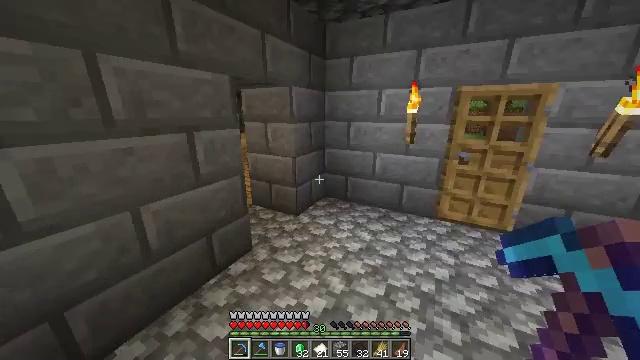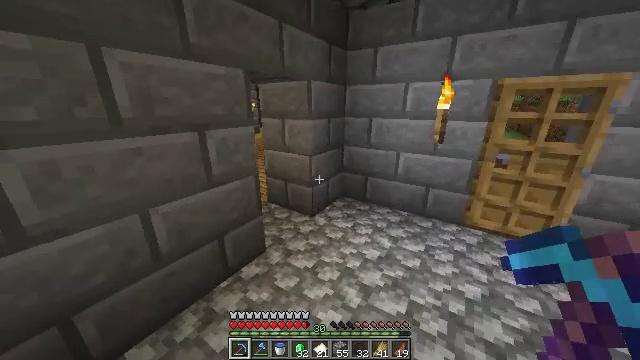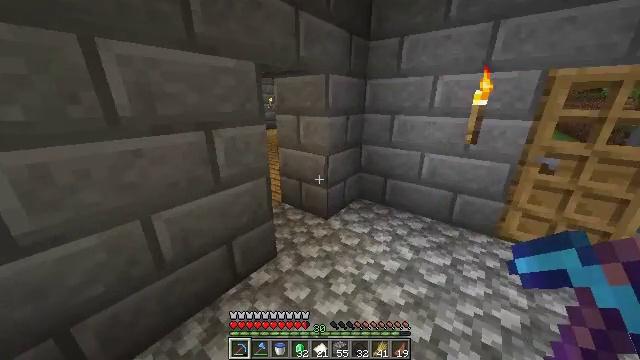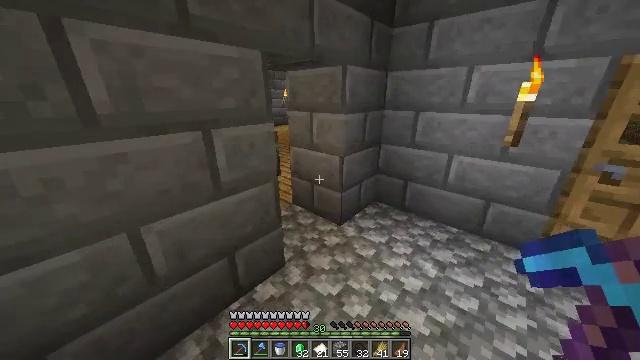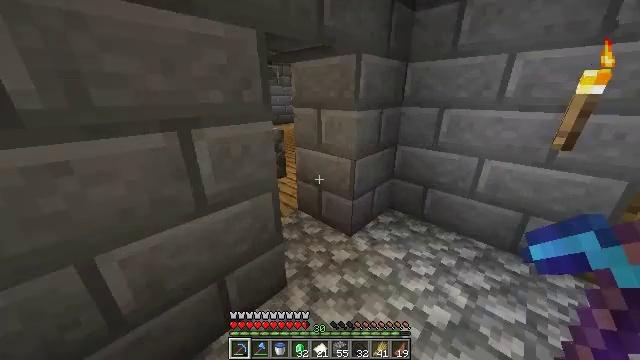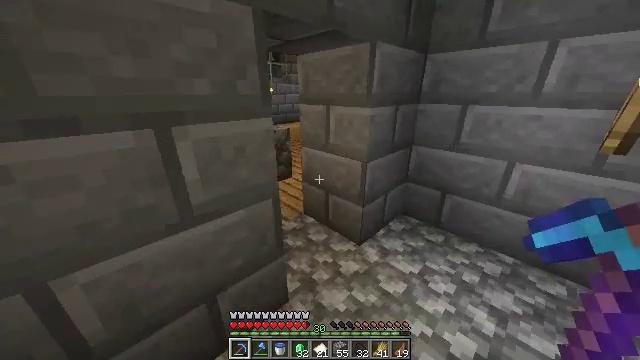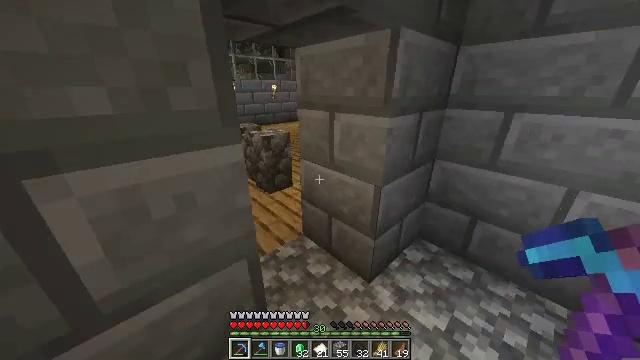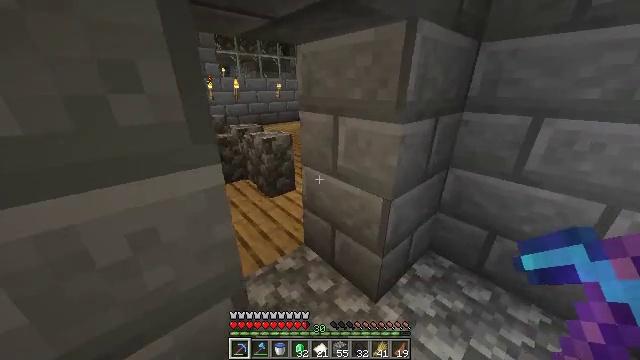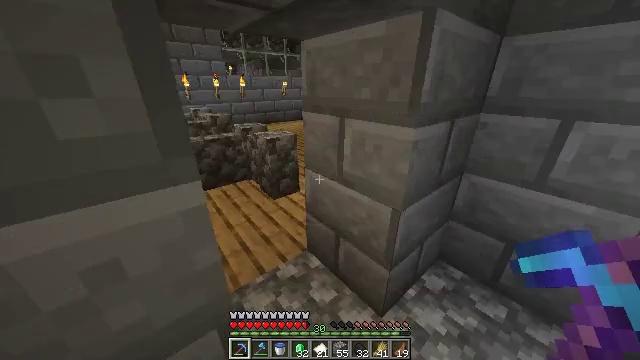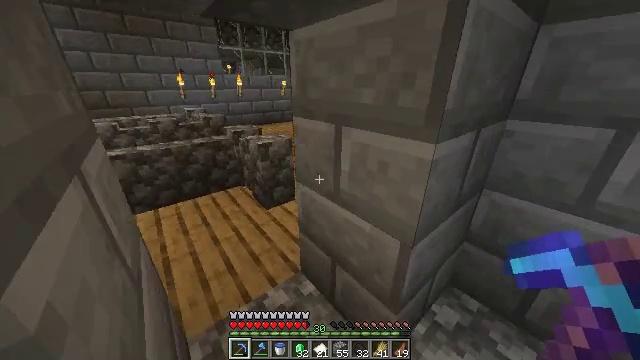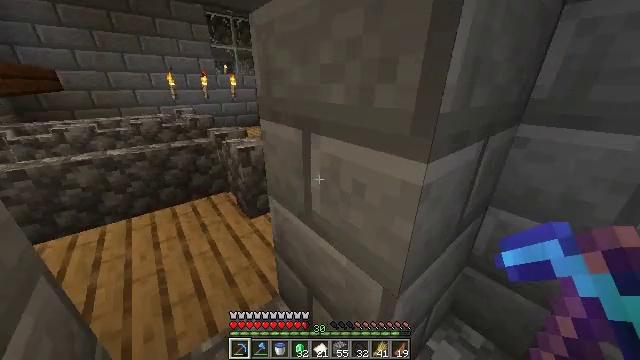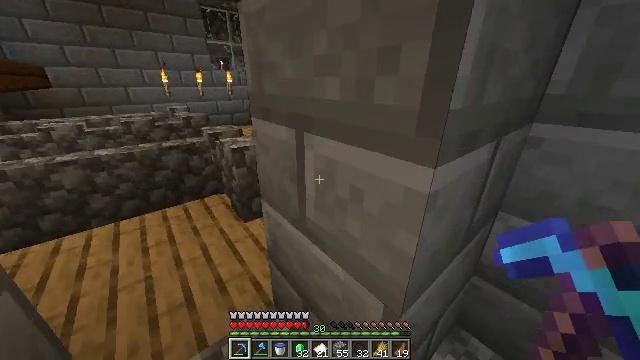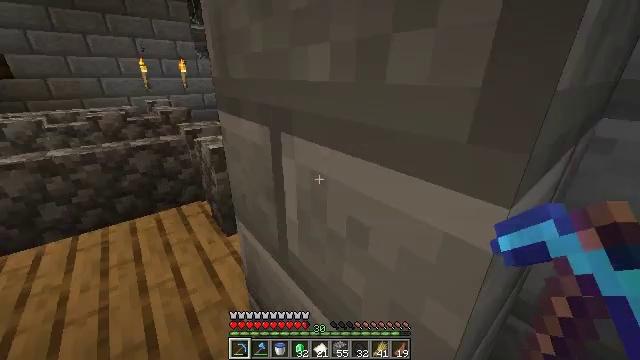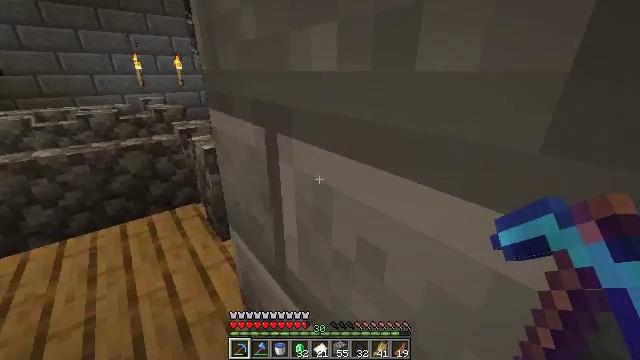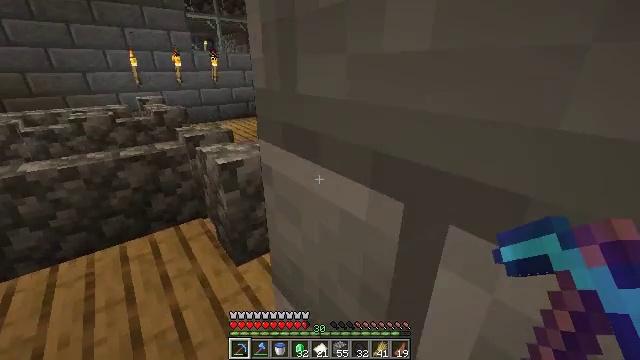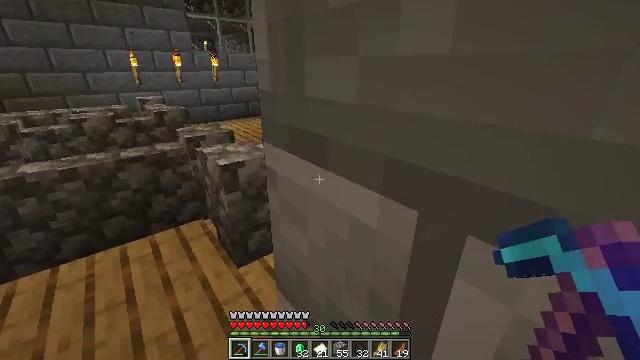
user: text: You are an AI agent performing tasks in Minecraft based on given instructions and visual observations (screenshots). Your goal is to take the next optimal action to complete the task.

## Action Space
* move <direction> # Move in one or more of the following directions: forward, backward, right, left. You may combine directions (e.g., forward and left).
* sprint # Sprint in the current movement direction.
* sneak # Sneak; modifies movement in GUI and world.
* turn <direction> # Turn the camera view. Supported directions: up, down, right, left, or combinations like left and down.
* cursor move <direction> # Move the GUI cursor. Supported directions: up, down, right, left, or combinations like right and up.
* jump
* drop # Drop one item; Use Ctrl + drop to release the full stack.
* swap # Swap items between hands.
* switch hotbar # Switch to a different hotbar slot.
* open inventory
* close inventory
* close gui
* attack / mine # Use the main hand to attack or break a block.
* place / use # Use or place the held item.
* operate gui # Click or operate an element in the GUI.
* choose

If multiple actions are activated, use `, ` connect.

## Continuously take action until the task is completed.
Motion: motion action
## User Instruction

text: Craft iron nugget.
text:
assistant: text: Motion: move forward, sprint, turn left and down
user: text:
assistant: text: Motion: move forward, turn left and down
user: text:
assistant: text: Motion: move forward, turn left and down
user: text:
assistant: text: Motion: move forward, turn left
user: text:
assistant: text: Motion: move forward, turn left
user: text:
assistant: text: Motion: move forward, turn left
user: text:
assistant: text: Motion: move forward, turn left
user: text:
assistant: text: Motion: move forward, turn left
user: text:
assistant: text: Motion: move forward
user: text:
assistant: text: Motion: move forward
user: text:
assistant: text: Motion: move forward
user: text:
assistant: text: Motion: move forward
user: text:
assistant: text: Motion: move forward and move left
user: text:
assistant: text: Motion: move forward and move left
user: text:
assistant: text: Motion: move forward and move left
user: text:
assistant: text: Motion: move forward and move left
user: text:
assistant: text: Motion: move forward and move left, turn right and up
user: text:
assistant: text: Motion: move forward and move left, turn right and up
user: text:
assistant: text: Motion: move forward, turn right and up
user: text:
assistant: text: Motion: turn right and up
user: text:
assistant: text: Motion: turn right
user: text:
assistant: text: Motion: no_op
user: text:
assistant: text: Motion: move forward
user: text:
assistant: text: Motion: move forward
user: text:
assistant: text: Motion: move forward
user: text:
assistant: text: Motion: move forward
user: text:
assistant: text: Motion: move forward and move left, turn right
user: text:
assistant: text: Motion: move forward and move left, turn right
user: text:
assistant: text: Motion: move forward and move left, turn right
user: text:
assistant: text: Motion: move forward and move left, turn right